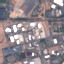
Label: Industrial